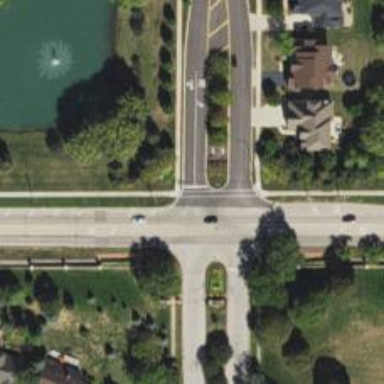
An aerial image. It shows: Unmarked road crossing.